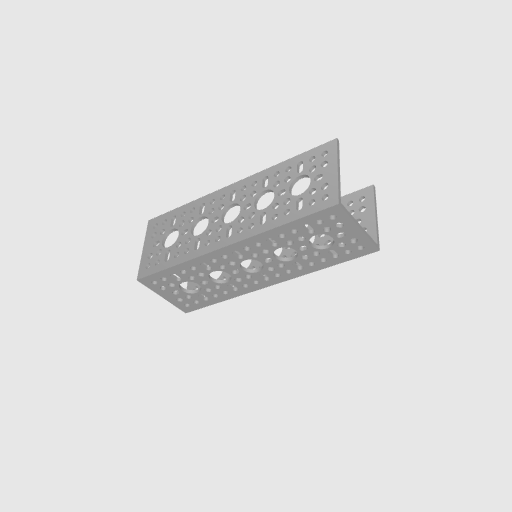
Part: UChannel5H